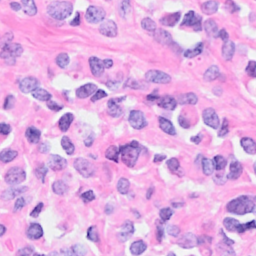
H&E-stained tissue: Breast